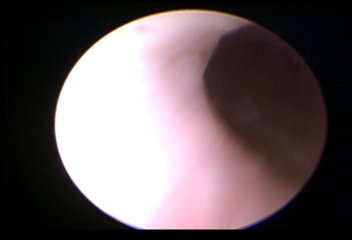
Modality: WLC
Class: Normal mucosa
Bladder cancer association: No